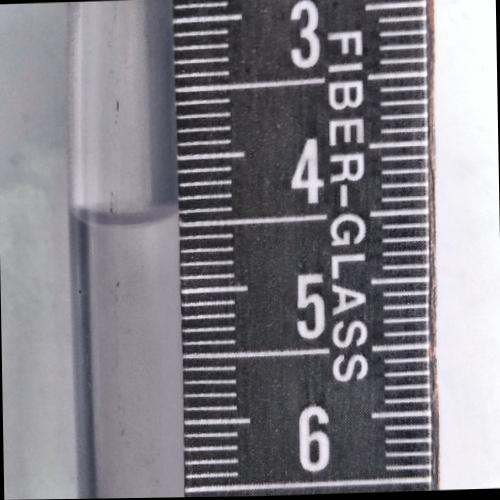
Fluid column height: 4.4 cm